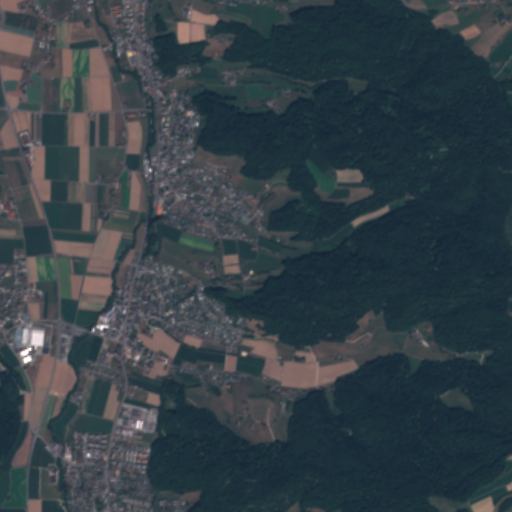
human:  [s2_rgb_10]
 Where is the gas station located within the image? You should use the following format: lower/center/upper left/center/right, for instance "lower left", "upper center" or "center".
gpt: The gas station is located in the lower left of the image.
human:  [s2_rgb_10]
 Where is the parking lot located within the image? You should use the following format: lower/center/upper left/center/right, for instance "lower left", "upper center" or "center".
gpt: The parking lot is located in the left of the image.
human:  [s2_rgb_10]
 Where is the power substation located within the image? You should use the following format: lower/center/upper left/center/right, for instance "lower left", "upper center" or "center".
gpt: The power substation is located in the center left of the image.
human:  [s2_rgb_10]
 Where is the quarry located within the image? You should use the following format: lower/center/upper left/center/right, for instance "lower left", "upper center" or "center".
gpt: The quarry is located in the lower left of the image.
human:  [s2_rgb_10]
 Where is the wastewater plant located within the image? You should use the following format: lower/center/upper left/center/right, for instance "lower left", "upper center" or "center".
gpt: The wastewater plant is located in the lower left of the image.
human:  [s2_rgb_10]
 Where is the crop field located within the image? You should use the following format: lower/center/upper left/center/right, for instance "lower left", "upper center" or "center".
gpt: There is no crop field in the image.